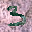
Label: 3